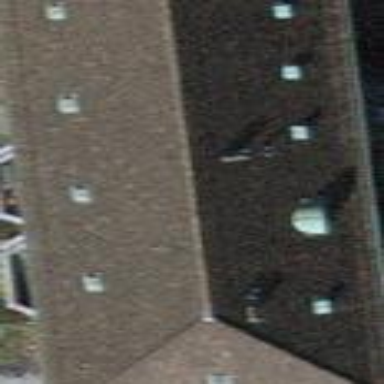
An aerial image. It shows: Hipped-roof building with apartments.